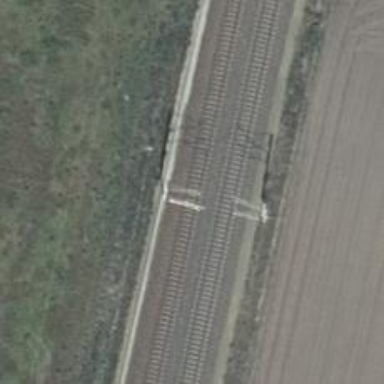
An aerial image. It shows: Milestone along the railway track with catenary mast.